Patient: sex M, age 75
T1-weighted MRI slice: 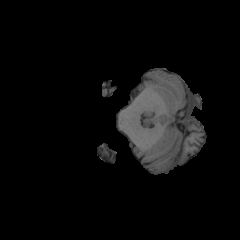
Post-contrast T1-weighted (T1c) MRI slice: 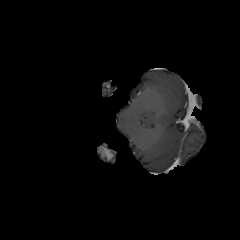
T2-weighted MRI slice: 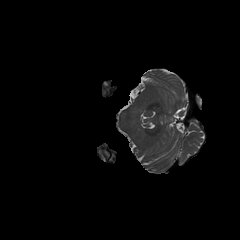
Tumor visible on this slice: yes
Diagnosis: Glioblastoma, IDH-wildtype
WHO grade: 4